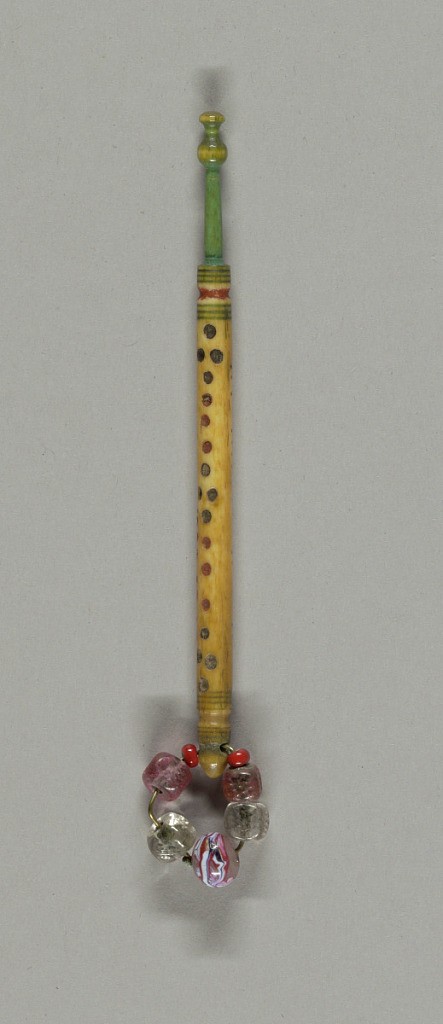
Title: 6 bobbins for making lace
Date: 18th–19th century
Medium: Bone, glass
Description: Turned, decorated in color, and weighted with jingles of glass beads. The bobbins have the following words in colored dots: a) Betsy, b) Betty, c) Will, d) Frederic, e) Marry Me Quick, f) Joseh